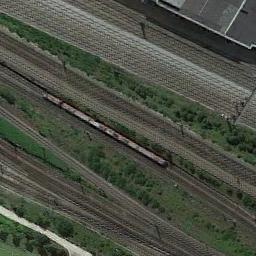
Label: railway